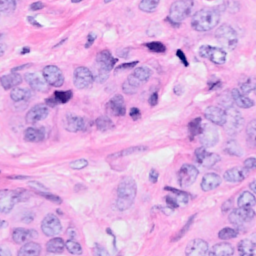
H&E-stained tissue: Breast